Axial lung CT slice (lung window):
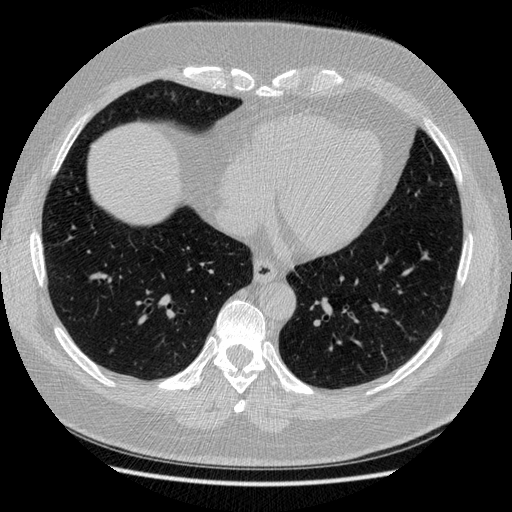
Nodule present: no